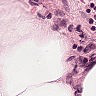
Metastatic tissue present: no